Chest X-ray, PA view. Patient: 55 years old, sex M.
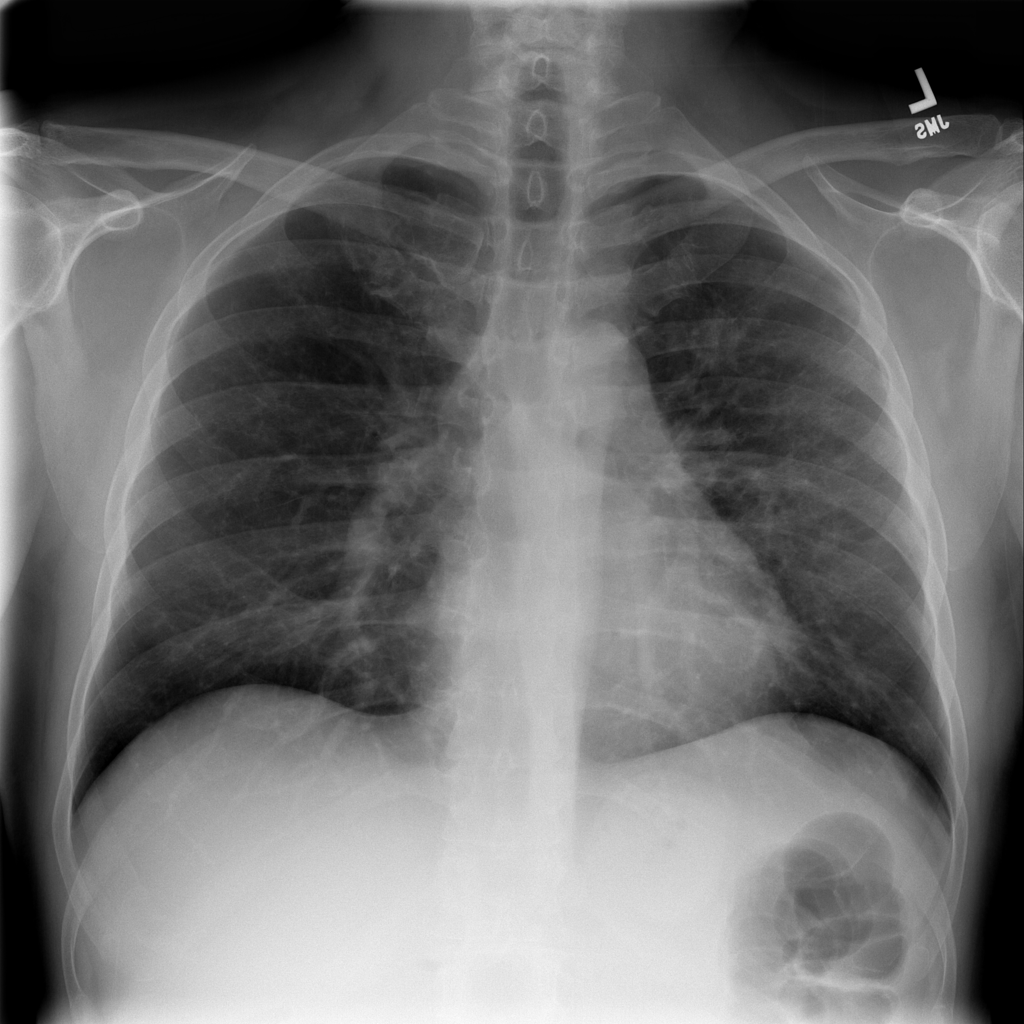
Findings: No Finding